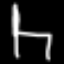
Label: chair